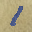
Label: 1